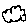
Label: cloud